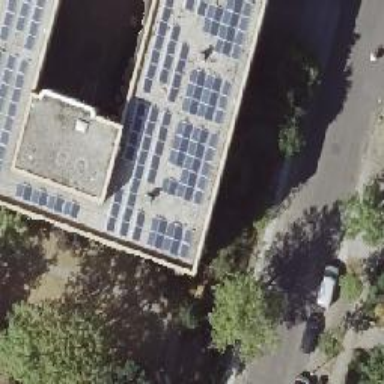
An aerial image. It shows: Solar power generator using photovoltaic panels.